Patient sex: M
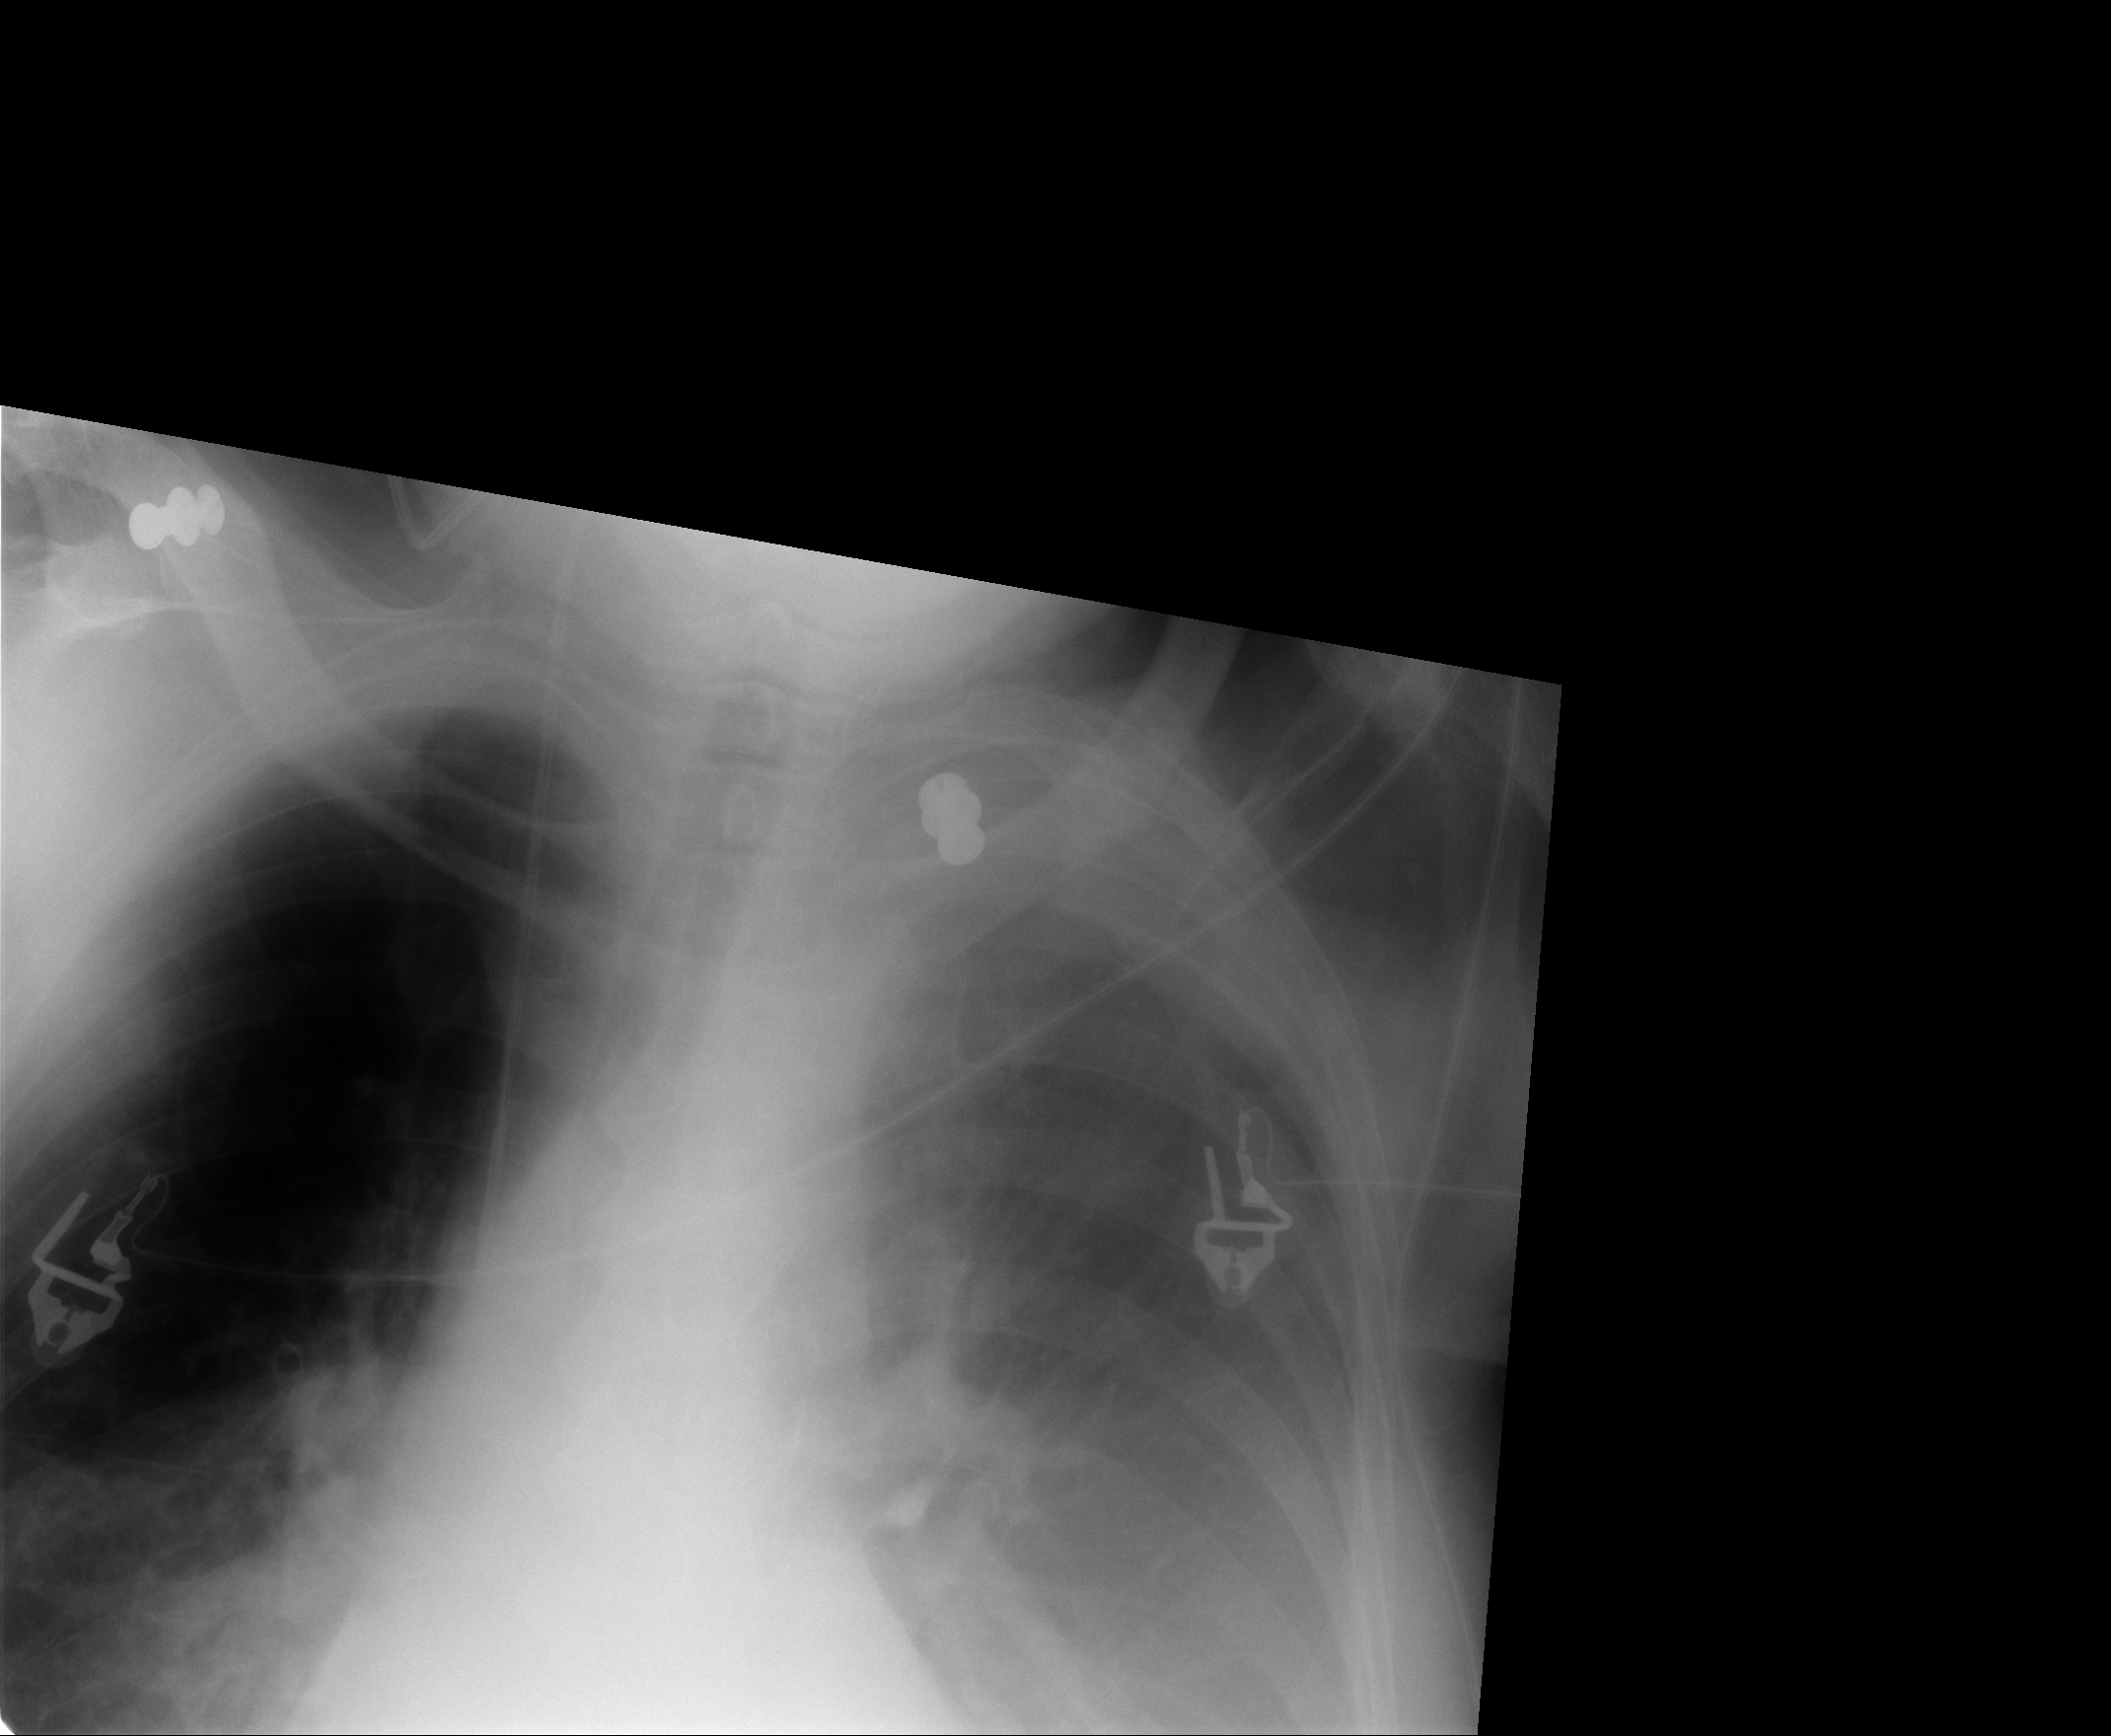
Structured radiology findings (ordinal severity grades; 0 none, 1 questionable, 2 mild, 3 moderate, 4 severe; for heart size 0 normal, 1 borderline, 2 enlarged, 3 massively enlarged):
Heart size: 0
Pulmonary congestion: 2
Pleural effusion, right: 0
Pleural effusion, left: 2
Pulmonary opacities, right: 0
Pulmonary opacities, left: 0
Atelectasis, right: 0
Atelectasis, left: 0